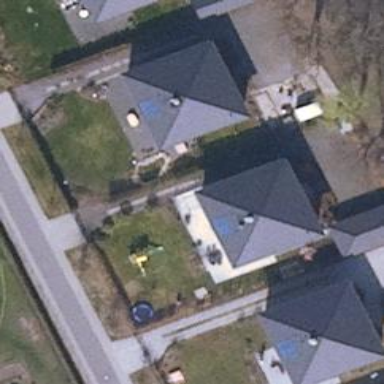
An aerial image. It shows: Simple house.